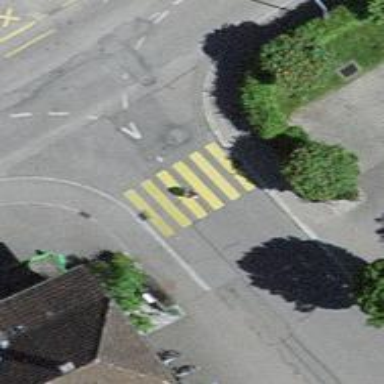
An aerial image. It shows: Zebra crossing on the road.